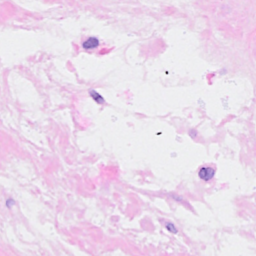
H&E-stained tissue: Breast